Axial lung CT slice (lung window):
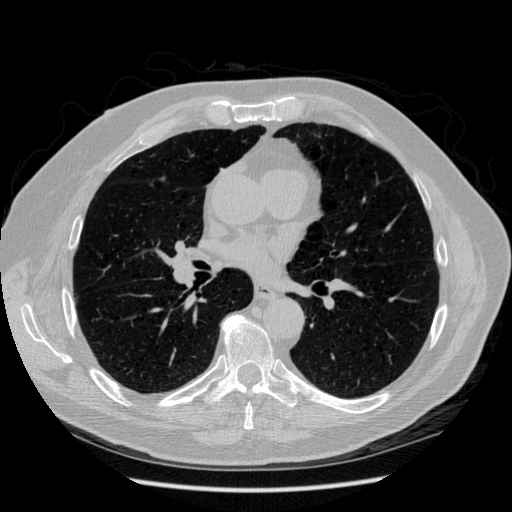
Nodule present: no